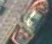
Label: Towing_vessel